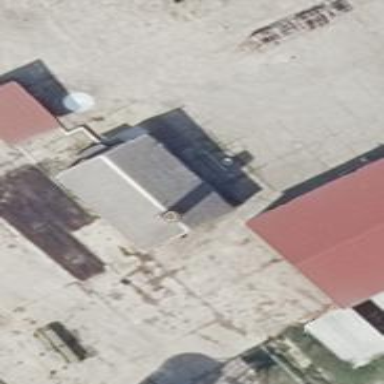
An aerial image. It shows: Building with gabled roof oriented along and colored grey.